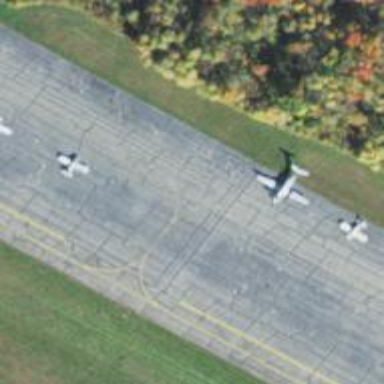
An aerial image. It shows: Asphalt taxiway at the airport.